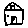
Label: house